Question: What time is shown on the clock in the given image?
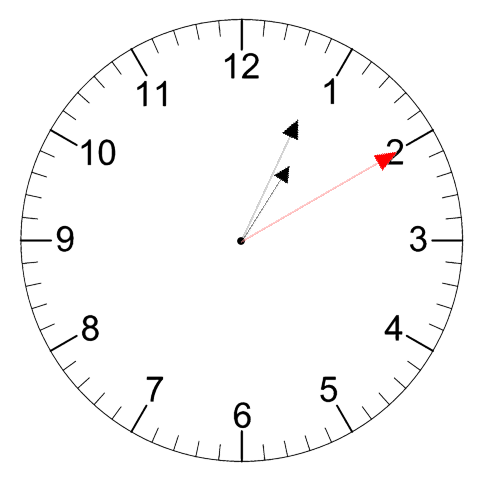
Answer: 01:04:10